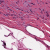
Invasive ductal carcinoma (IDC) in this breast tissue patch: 0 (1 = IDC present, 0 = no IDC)